Field crop: maize
Growth stage: 1
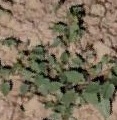
Species: convolvulus